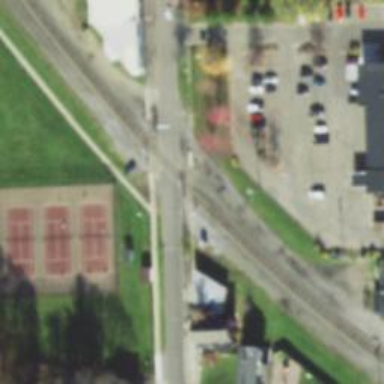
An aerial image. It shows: Crossing for the railway.